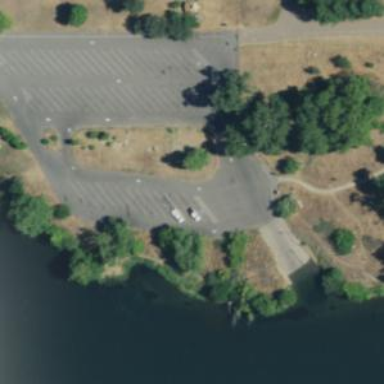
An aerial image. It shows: Parking area.